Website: apple
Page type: account-selection
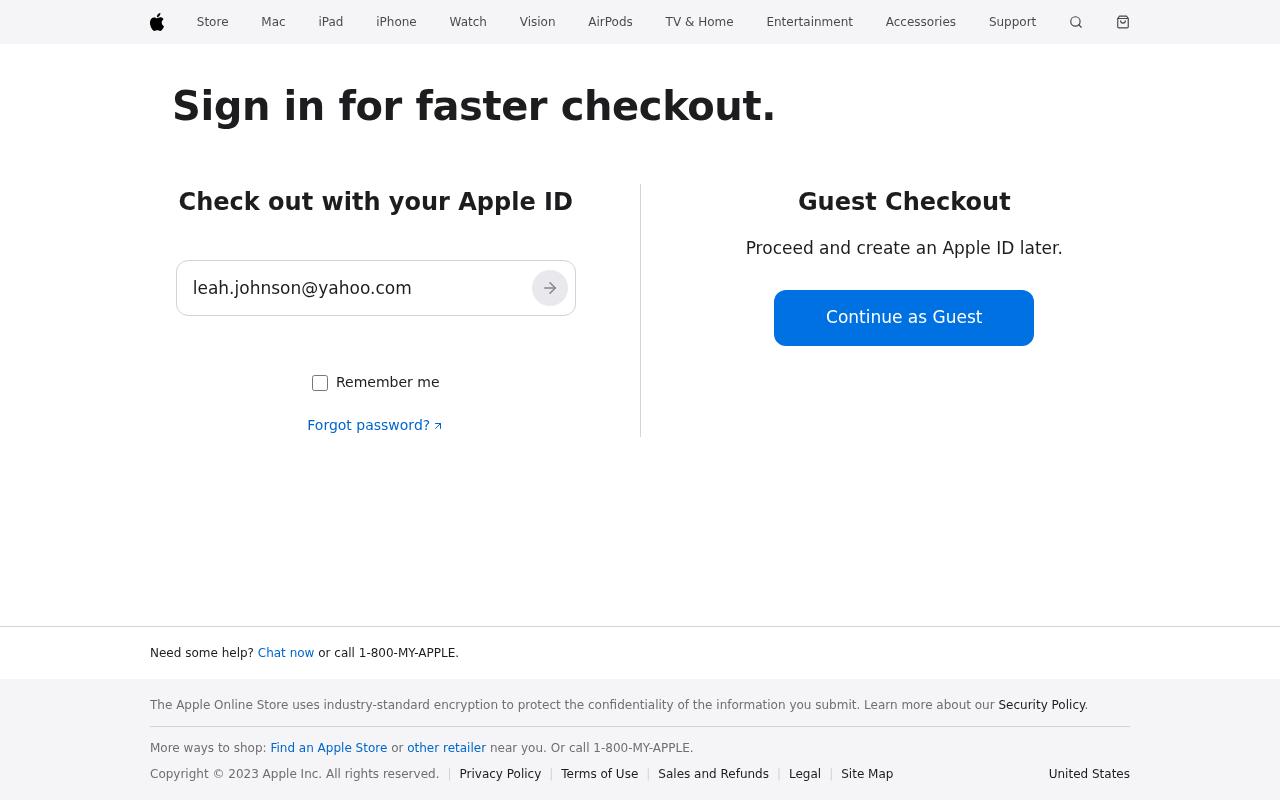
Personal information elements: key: PII_EMAIL
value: leah.johnson@yahoo.com